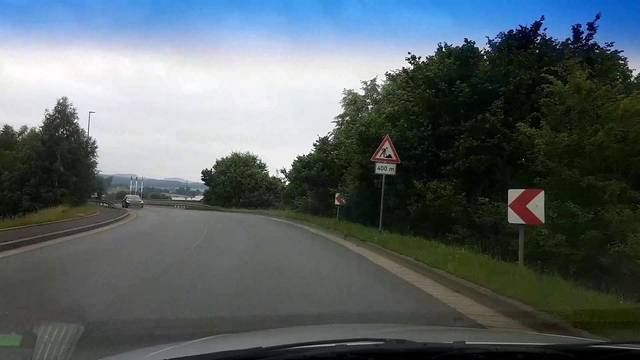
Region: Germany
Coordinates: 50.014, 12.096